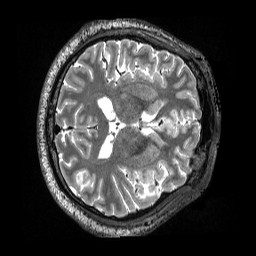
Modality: T2w
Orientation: axial
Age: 29
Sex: male
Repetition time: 3.2 s
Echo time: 0.563 s